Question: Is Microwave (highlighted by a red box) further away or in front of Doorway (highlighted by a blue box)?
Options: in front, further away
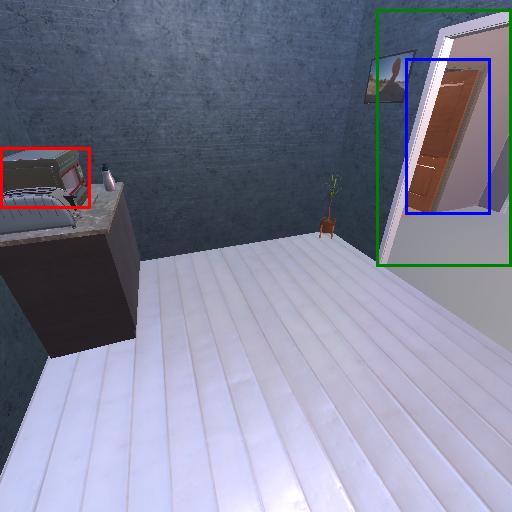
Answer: in front